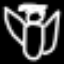
Label: angel